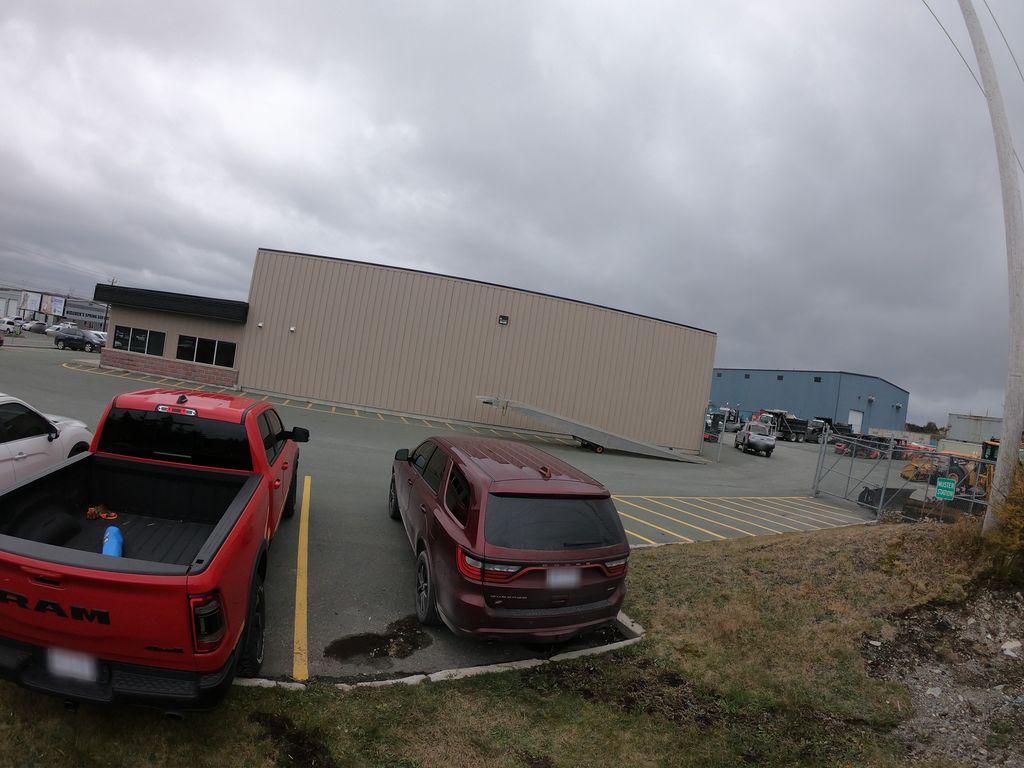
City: st_johns